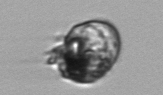
Label: Proterythropsis